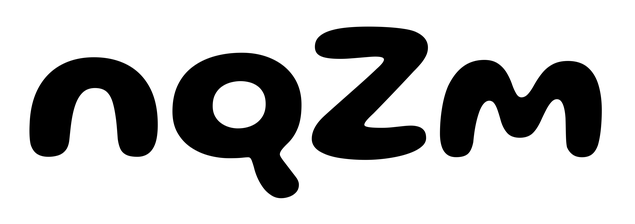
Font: Gluten_SemiBold